Brain MRI, t2w sequence, axial 2D slice.
Patient: age 35, sex M, weight 95 kg, height 1.95 m
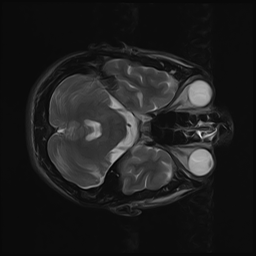